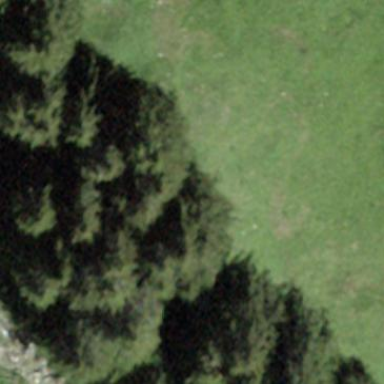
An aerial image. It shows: Forest area.